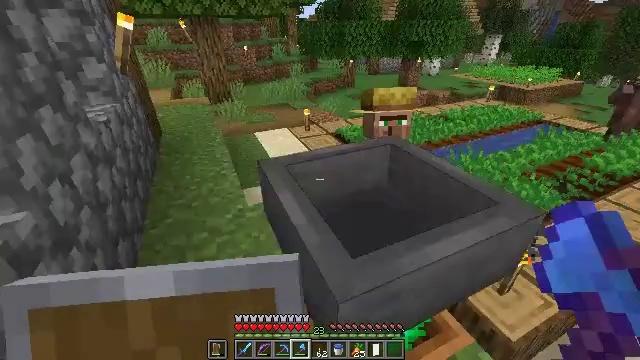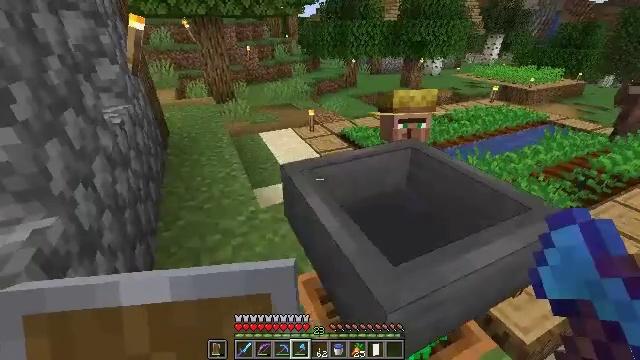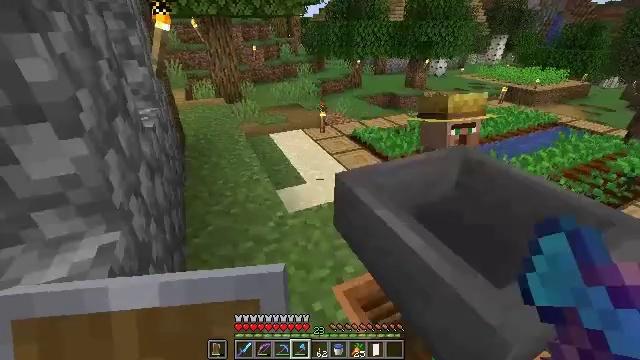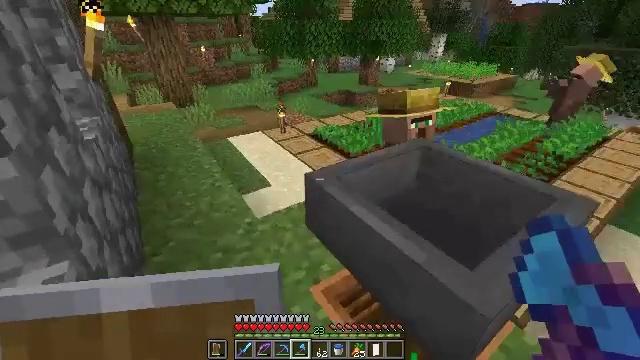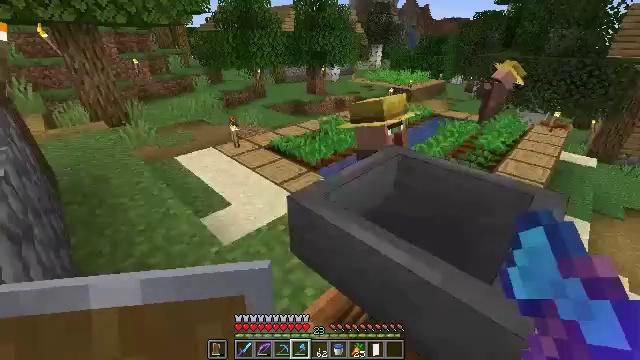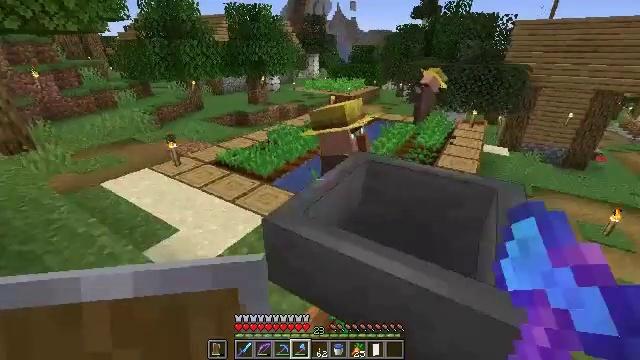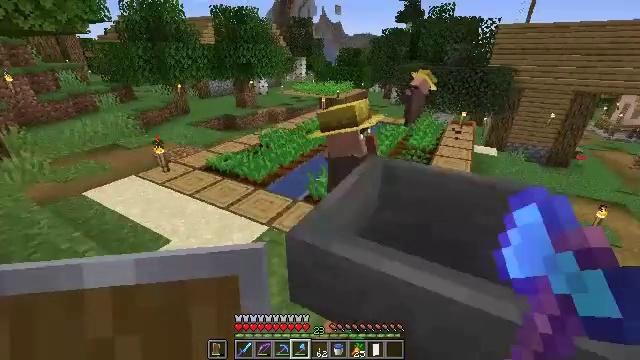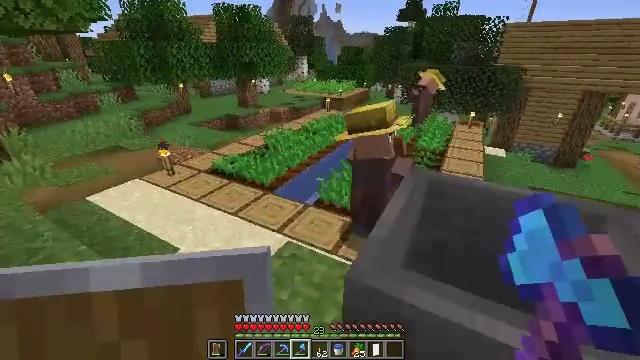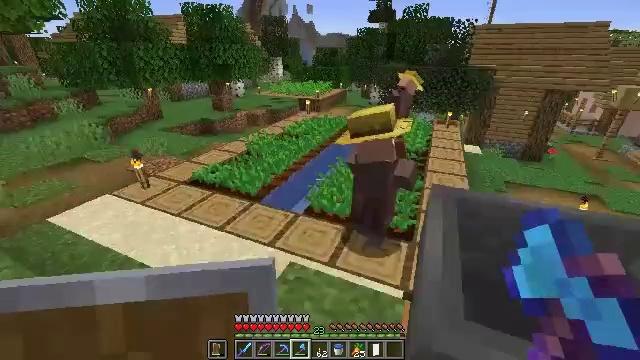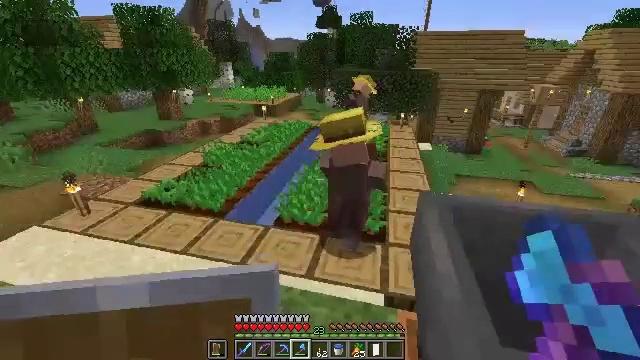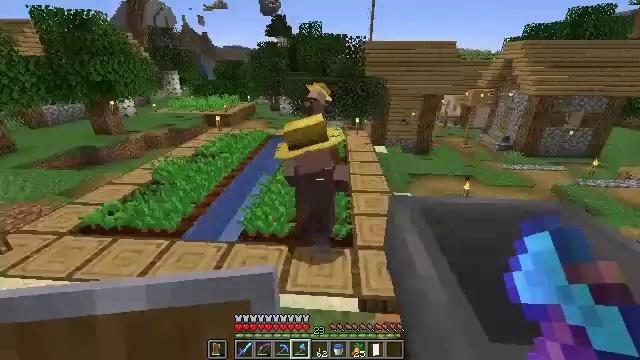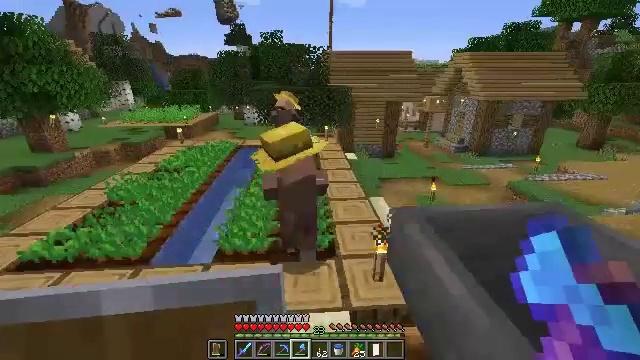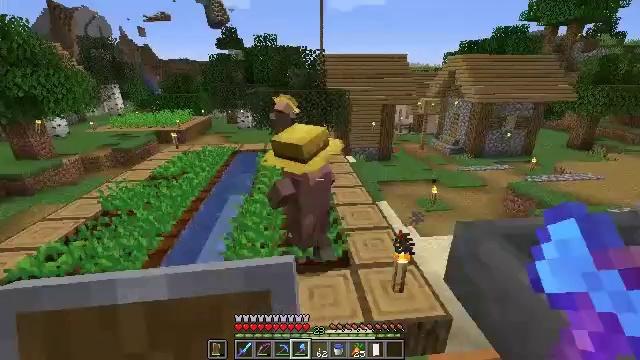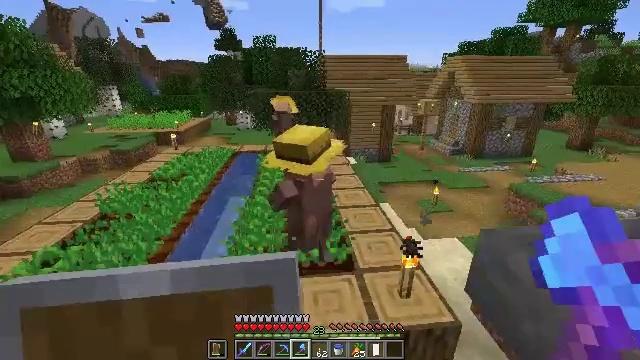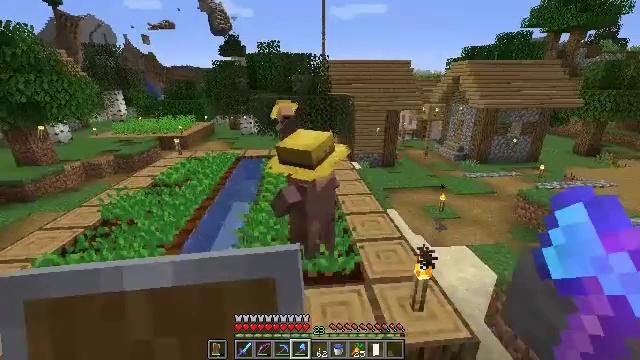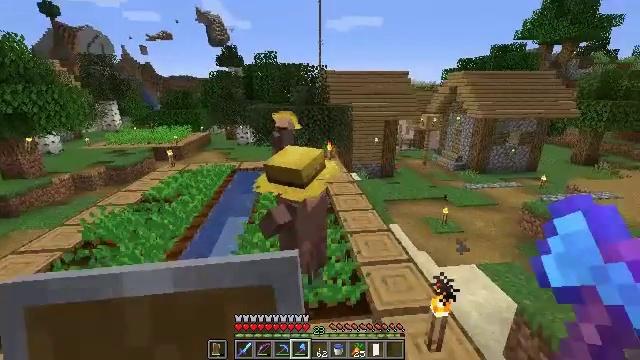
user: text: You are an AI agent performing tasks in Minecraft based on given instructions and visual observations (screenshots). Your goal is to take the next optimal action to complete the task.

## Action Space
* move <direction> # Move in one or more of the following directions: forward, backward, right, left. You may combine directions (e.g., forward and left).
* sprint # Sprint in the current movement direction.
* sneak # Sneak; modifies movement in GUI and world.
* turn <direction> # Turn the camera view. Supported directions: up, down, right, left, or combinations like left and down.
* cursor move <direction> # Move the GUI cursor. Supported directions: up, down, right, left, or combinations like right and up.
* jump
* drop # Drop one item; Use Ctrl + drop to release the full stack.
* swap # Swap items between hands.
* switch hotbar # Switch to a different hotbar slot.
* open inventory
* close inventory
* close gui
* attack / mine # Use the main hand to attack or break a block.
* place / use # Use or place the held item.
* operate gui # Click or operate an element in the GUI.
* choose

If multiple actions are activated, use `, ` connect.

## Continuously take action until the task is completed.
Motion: motion action
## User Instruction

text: Mine potatoes from the farmland.
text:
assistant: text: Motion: move left
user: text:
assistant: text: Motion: move forward and move left
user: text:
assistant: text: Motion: move forward and move left, turn right
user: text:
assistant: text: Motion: move forward and move left, turn right and up
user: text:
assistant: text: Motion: move forward and move left, turn right and up
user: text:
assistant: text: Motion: move forward and move left, turn right
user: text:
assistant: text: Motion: move forward and move left
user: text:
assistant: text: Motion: move forward and move left, turn right
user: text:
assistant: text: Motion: move forward and move left, turn right
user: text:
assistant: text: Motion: move forward and move left, turn right and up
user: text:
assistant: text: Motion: move forward and move left, turn right and up
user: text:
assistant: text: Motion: move forward and move left, turn right
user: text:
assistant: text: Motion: move forward
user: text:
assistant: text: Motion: move forward
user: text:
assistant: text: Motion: move forward, turn up
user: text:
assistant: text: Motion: move forward, turn right and up
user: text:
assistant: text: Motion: move forward, turn left and up
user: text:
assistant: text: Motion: move forward, turn left and up
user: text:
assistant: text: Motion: move forward, turn left
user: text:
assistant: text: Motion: move forward
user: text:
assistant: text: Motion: move forward
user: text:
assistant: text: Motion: turn left and down
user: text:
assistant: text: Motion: turn left and down
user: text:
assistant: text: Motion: no_op
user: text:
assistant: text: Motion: use / place
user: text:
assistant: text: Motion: no_op
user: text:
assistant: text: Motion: no_op
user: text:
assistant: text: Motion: no_op
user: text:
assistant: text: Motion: no_op
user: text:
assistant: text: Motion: open gui